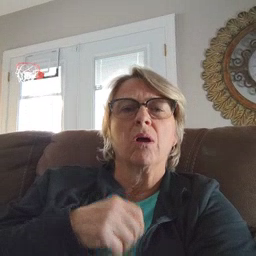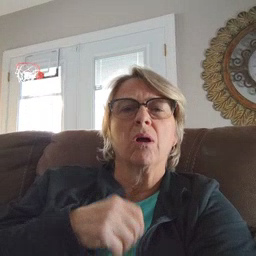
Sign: callonphone